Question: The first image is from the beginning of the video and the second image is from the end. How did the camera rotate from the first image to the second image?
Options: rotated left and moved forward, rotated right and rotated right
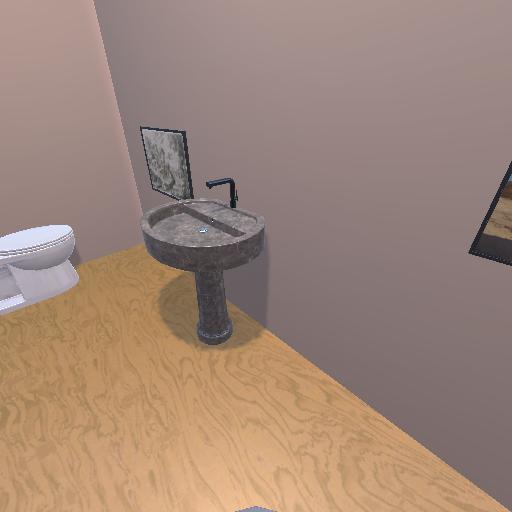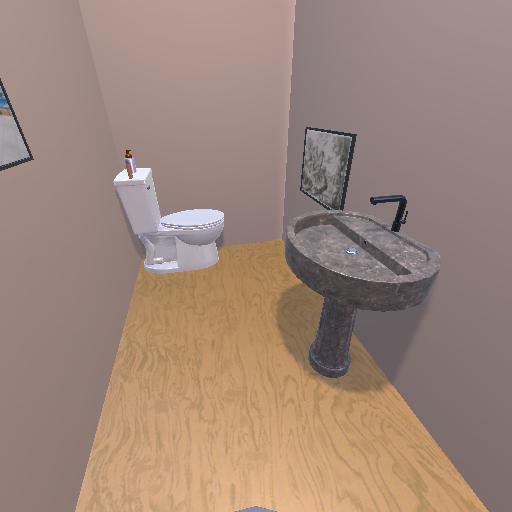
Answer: rotated left and moved forward